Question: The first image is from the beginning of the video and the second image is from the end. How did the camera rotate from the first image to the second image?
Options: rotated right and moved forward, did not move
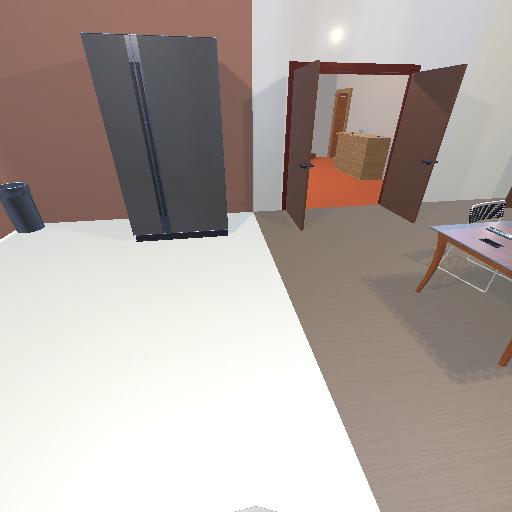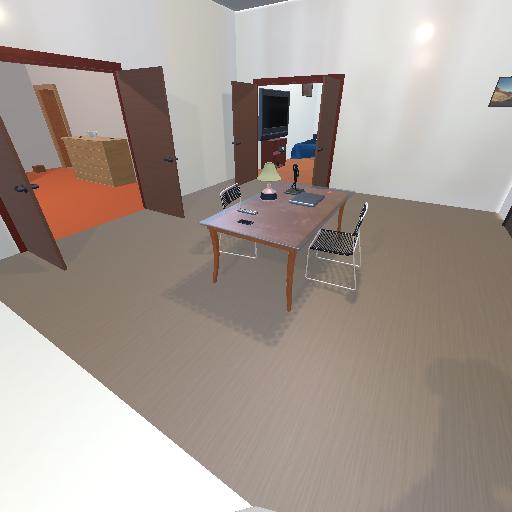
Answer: rotated right and moved forward